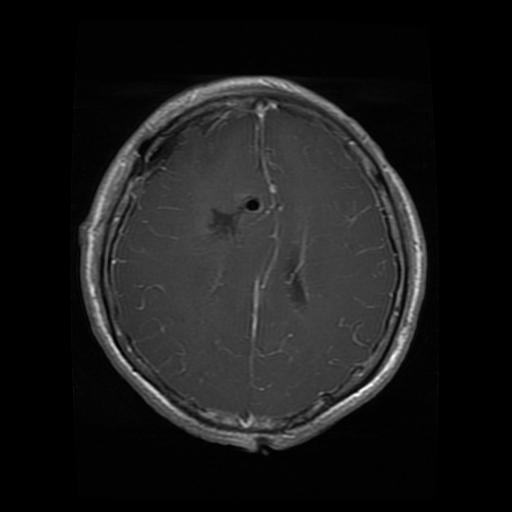
Label: glioma